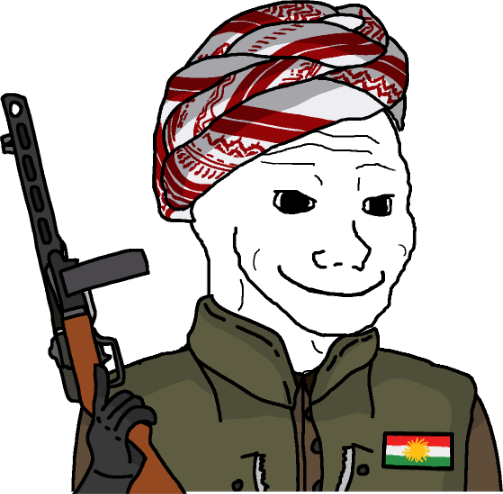
Label: 5_Oomer